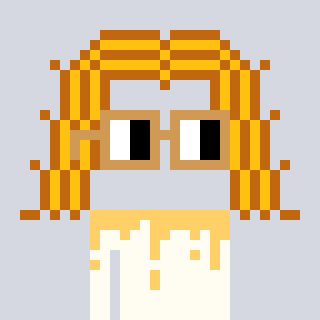
a pixel art character with square brown glasses, a hair-shaped head and a grayscale-colored body on a cool background